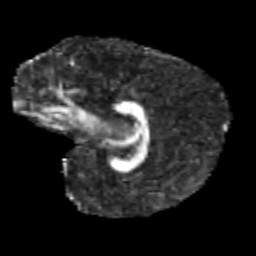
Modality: FA
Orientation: sagittal
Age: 10
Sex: female
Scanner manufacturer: siemens
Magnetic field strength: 3 T
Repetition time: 3.8 s
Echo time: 0.07 s